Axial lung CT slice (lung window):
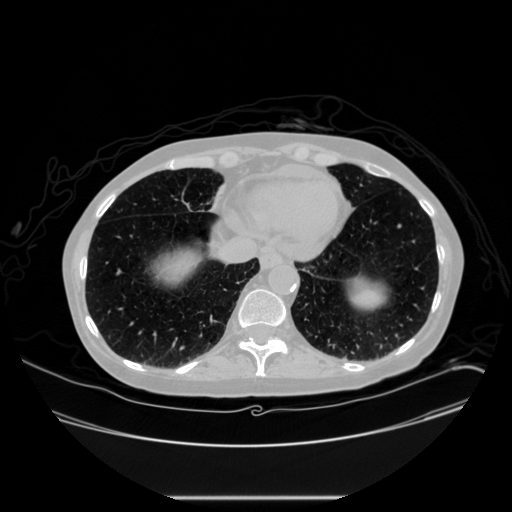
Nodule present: no